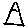
Label: triangle